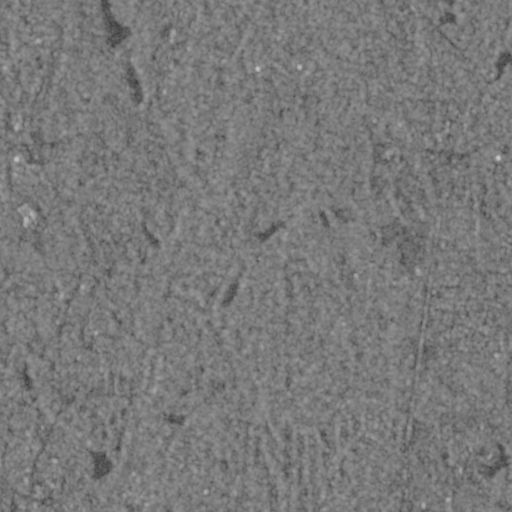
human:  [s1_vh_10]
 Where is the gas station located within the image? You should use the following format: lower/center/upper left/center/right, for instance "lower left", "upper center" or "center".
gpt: The gas station is located in the upper right of the image.
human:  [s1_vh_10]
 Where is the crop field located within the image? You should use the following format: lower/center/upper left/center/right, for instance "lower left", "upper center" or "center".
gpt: There is no crop field in the image.

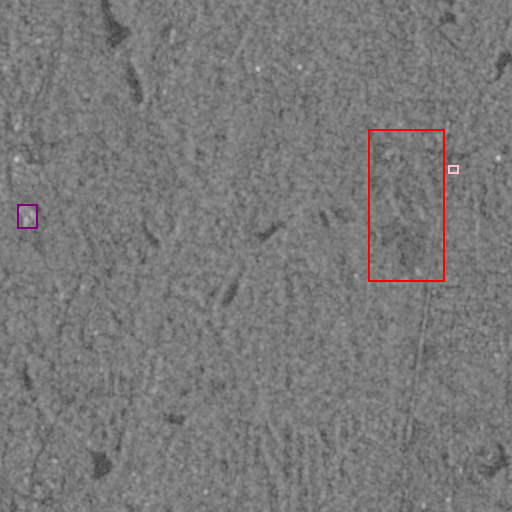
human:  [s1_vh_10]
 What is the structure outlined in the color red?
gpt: The structure outlined in red is a park.
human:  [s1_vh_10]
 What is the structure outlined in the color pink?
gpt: The structure outlined in pink is a building.
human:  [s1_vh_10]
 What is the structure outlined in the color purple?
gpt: The structure outlined in purple is a building.
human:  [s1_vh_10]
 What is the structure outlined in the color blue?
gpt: There is no blue outline.